Question: I want to generate a complex of connected rooms. Every room can have 1-4 rooms next to it.

My algorythm generates this complex of connected rooms.
'''
public class Room
{
private Room top = null; //Connected rooms
private Room right = null;
private Room bottom = null;
private Room left = null;
private Vector2 roomOffset; //Position of the room
}
'''
Before creating a new room I want to check if there is already a room at the position of the new room. Is there an easier way than going through all rooms and checking if the position matches the position of the new room?
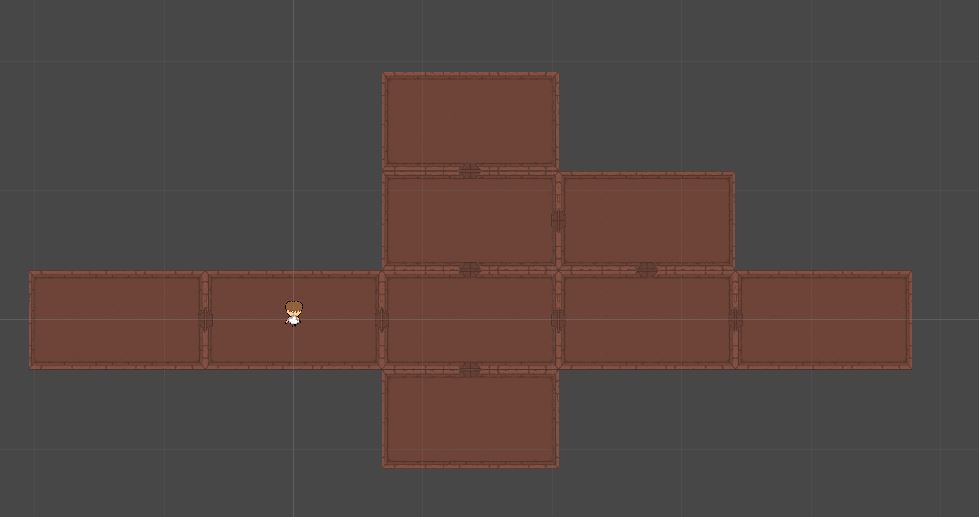
Answer: I know you are probably set on your solution and for very good reasons, but I'll just leave here how I'd do this:
Supposing rooms are not only an empty space that provide a maze (can contain enemies, treasures, etc.) I'd create a 'Room' array 'rooms[,]' (otherwise 'bool[,]' would suffice).
I'd have an application level constant (or user option) with the maximum allowed maze dimensions and I'd create my array accordingly: 'rooms[MAXDIMENSION, MAXDIMENSION]'.
Then my algorithm would just set rooms in my array by assigning room instances. First dimension would represent (rows) traversals and second dimension would represent (columns) traversals.
An example:
'''
rooms = new [3,2] { { new Room(), new Room() }, {null, new Room()} , {new Room(), new Room() } };
'''
Neigbooring 'null' cells or array range bounds would mean rooms without path in that direction. In the example, if the starting node were '[0,0]' the possible paths would be .
Note that the possible traversals from any given room wouldn't be information included in the 'Room' instance as it is no longer needed; you can dynamically generate that info when rendering the maze just checking 'rooms[x, y]' neighbors.
An interesting thing about this approach is that it is extensible to maze leves too. 'room[,][MAXLEVELS]' where the last dimension would represent the amount of levels. They'd all share the same basic grid and dynamically checking and traversals would be just as easy.
Just an idea...